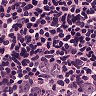
Metastatic tissue present: no